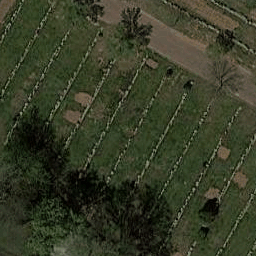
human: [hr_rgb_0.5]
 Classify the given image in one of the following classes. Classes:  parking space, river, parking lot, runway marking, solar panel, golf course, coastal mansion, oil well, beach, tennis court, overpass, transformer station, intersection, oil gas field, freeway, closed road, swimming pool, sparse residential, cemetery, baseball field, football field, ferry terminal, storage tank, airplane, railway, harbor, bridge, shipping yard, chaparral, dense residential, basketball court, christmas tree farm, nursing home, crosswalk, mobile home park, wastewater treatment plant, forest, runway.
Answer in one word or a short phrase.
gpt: cemetery